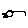
Label: bird